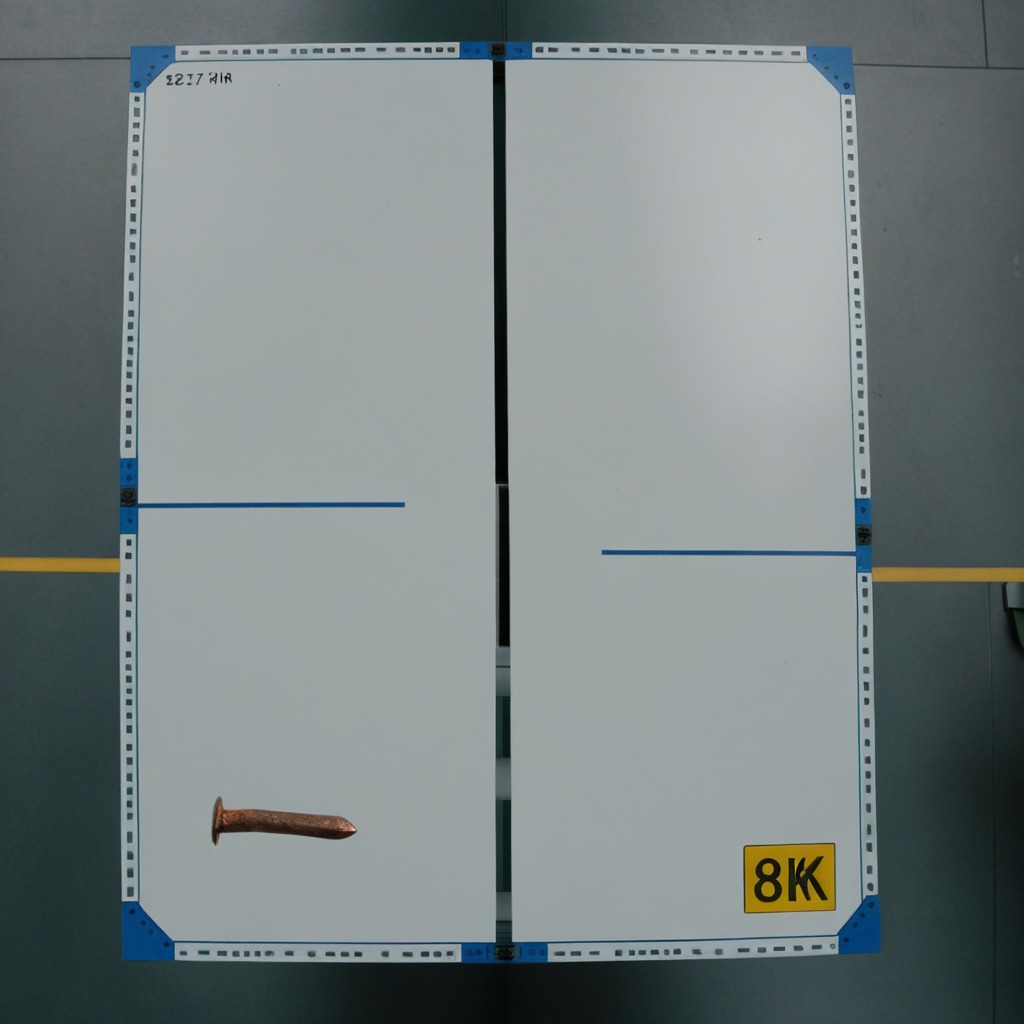
An iron nail is lying on the toolbox surface.